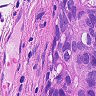
Metastatic tissue present: no